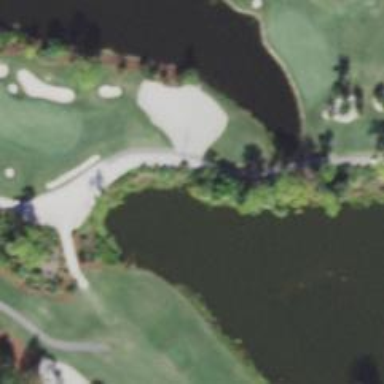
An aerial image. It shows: Path for both roads and golfers.